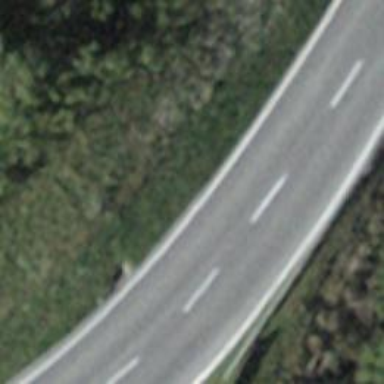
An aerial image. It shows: Primary highway.